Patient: sex F, age 75
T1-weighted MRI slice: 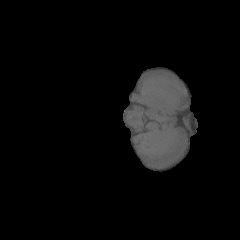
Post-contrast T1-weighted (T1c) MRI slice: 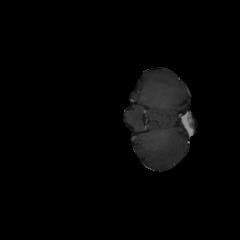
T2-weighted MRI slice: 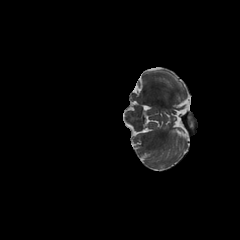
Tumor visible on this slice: no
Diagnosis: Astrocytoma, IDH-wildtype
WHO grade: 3